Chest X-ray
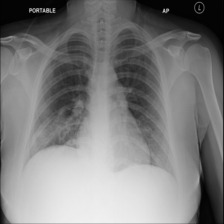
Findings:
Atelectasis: negative
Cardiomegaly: negative
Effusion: negative
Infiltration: negative
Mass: negative
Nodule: negative
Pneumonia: negative
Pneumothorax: positive
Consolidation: positive
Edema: negative
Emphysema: negative
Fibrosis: negative
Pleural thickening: negative
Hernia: negative